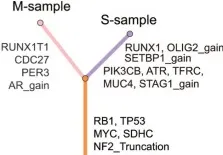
The altered landscape and phylogenetic reconstruction of the two samples. (C, D) Fishplot indicating the dynamic clonal progression of the tumor, and clonal evolution tree showing the phylogenetic relationship between the two samples.
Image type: chart (chart)